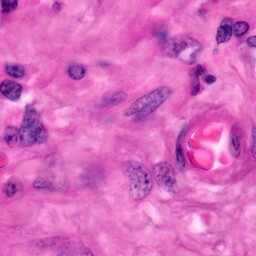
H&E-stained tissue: Pancreatic